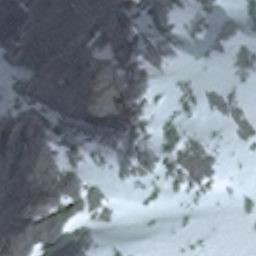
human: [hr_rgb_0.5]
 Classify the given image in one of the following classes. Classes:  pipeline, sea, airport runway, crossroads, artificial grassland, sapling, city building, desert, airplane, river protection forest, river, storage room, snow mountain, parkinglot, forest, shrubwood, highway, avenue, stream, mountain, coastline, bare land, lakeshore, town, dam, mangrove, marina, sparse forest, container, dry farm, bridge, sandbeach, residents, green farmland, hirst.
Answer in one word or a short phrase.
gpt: snow mountain